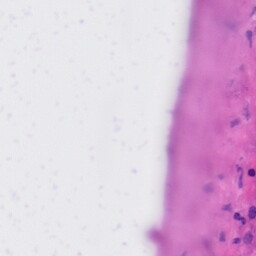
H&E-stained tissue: Liver